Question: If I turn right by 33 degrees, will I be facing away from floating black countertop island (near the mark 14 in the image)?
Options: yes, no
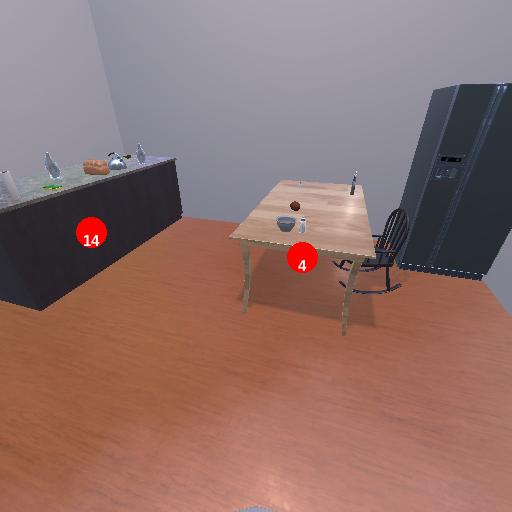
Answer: yes